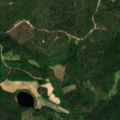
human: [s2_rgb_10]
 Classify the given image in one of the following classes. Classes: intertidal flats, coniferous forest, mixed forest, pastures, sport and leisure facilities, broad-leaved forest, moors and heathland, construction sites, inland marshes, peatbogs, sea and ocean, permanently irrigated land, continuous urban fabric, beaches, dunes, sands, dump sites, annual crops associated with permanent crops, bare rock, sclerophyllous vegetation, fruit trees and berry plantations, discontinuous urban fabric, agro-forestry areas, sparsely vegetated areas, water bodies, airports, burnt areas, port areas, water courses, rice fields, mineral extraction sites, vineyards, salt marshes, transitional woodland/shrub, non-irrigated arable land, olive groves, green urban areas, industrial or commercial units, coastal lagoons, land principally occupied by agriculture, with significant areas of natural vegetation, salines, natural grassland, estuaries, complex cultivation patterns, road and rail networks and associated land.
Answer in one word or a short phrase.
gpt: coniferous forest